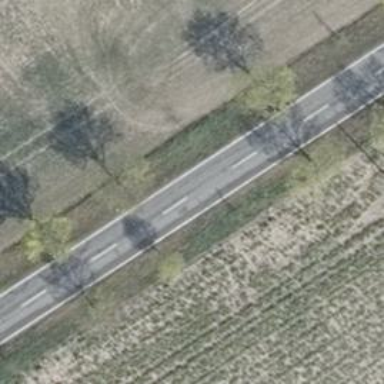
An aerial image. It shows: Row of trees in natural setting.